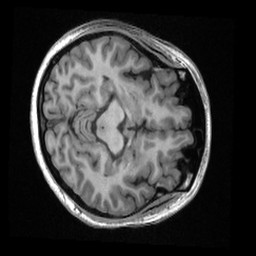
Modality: T1w
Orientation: axial
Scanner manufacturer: ge
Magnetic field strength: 3 T
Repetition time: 0.007664 s
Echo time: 0.002936 s